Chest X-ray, PA view. Patient: 55 years old, sex F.
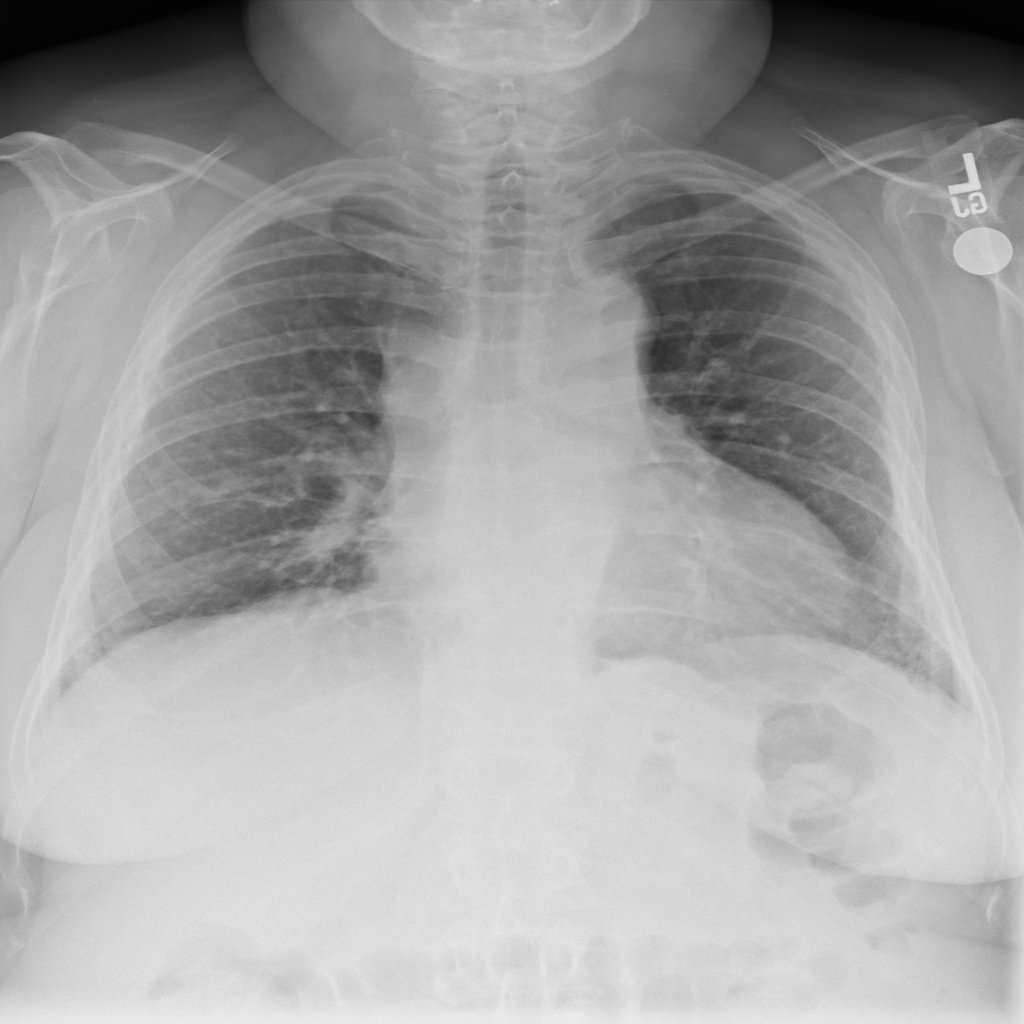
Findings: No Finding